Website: apple
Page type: delivery-shipping
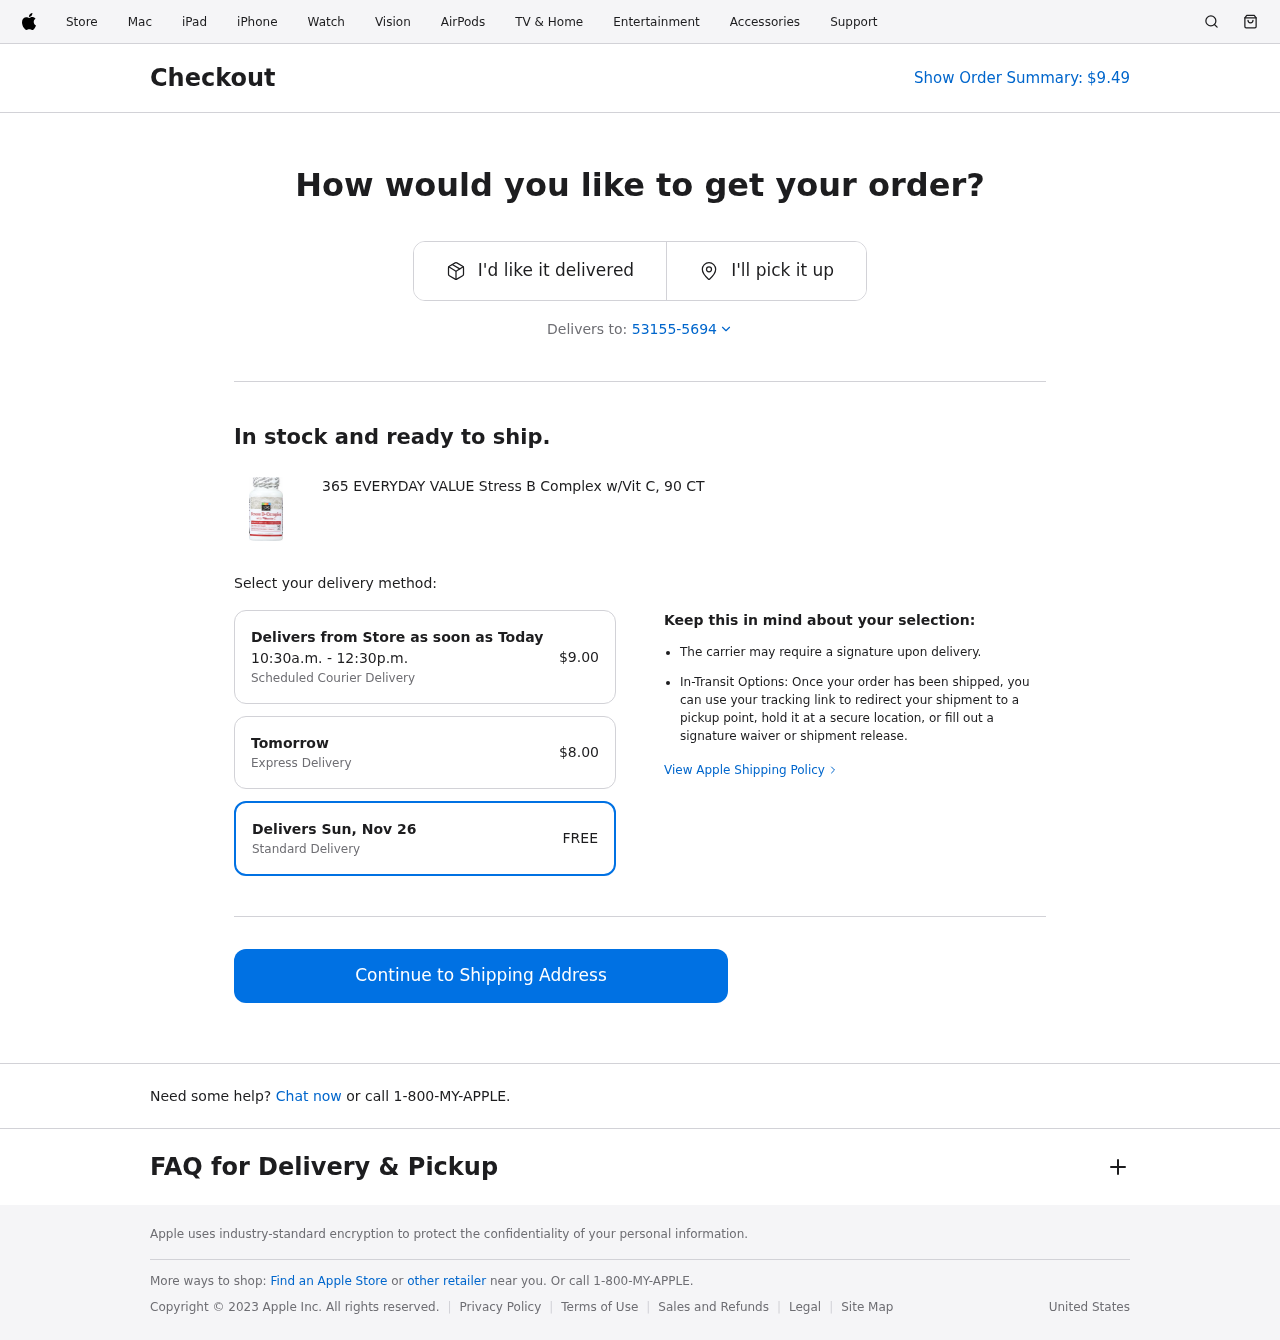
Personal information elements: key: PII_POSTCODE_FULL
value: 53155-5694
Product elements: key: PRODUCT1_NAME
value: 365 EVERYDAY VALUE Stress B Complex w/Vit C, 90 CT
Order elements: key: ORDER_TOTAL
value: $9.49
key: ORDER_DELIVERY_DATE_SAMEDAY
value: Today
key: ORDER_SHIPPING_COST_SAMEDAY
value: $9.00
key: ORDER_DELIVERY_DATE_EXPRESS
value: Tomorrow
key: ORDER_SHIPPING_COST_EXPRESS
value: $8.00
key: ORDER_DELIVERY_DATE
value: Delivers Sun, Nov 26
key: ORDER_SHIPPING_COST
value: FREE